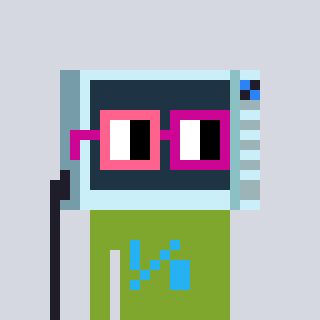
a pixel art character with square pink and red glasses, a microwave-shaped head and a slimegreen-colored body on a cool background